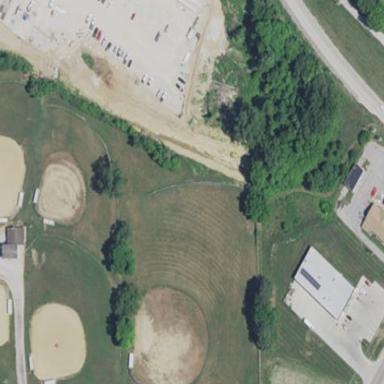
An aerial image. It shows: Baseball pitch for leisure and sports activities.